Interaction volume radius: 5 \u00c5
Interaction volume height: 35 \u00c5
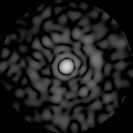
Disorder parameter: 0.8539